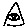
Label: triangle